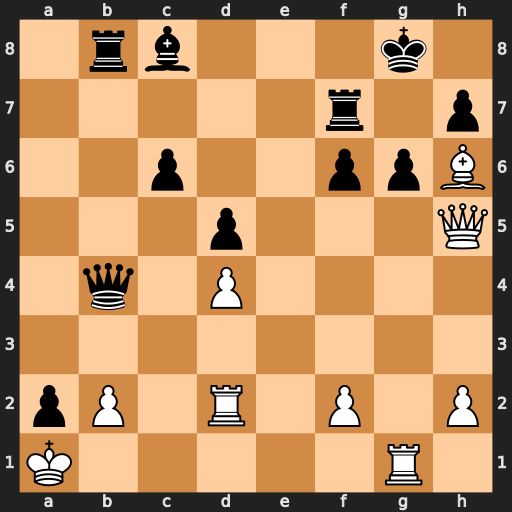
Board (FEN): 1rb3k1/5r1p/2p2ppB/3p3Q/1q1P4/8/pP1R1P1P/K5R1
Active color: w
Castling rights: -
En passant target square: -
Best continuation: Rxg6+ hxg6 Qxg6+ Kh8 Qxf7